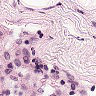
Metastatic tissue present: no